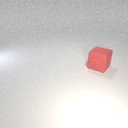
large red rubber cube